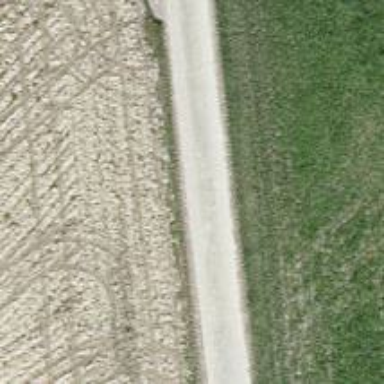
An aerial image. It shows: Concrete track with grade 1 standard.